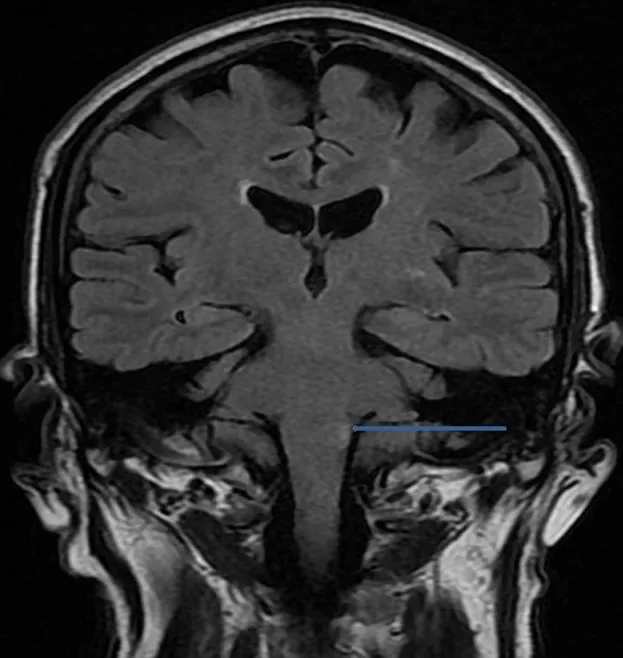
Coronal T2 FLAIR image showing hyperintense lesion in the right lateral medullary region.
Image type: radiology (mri)